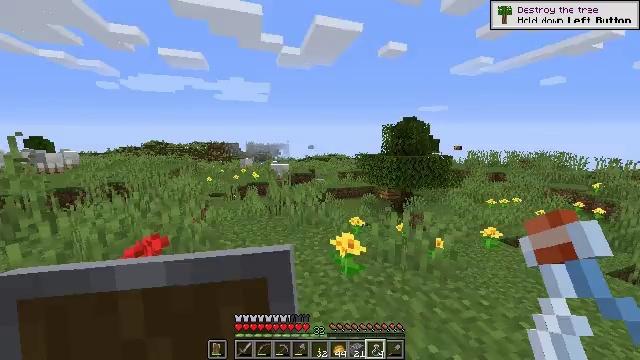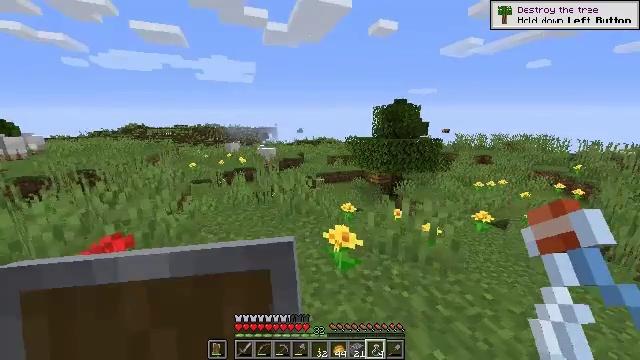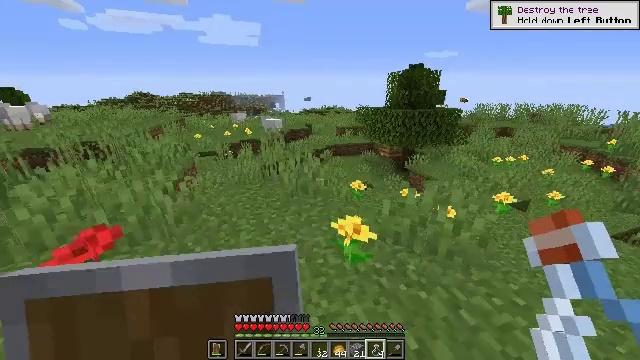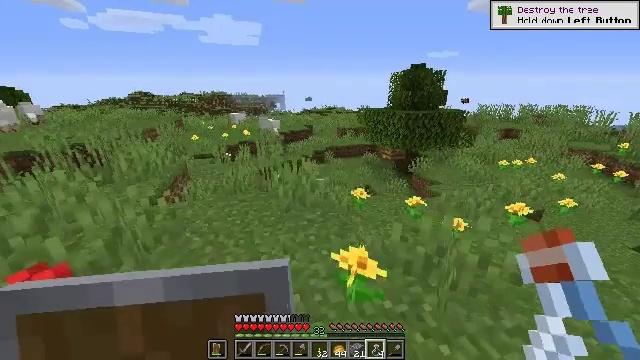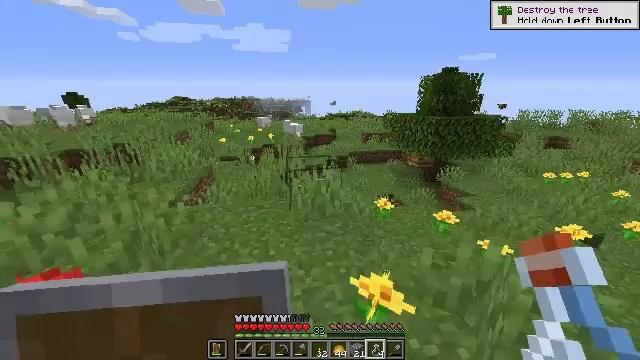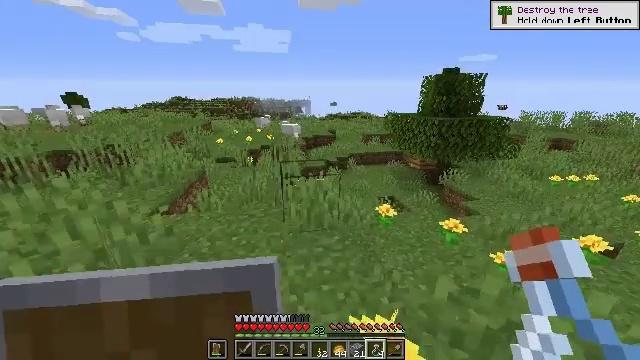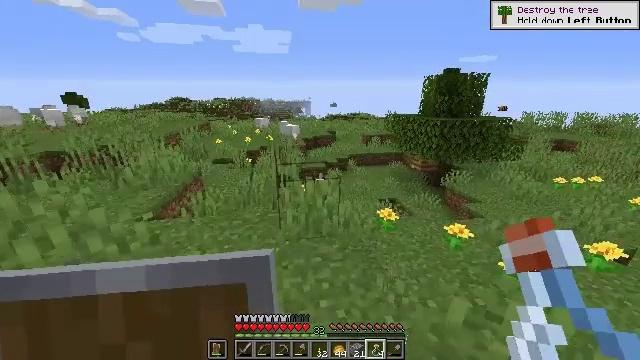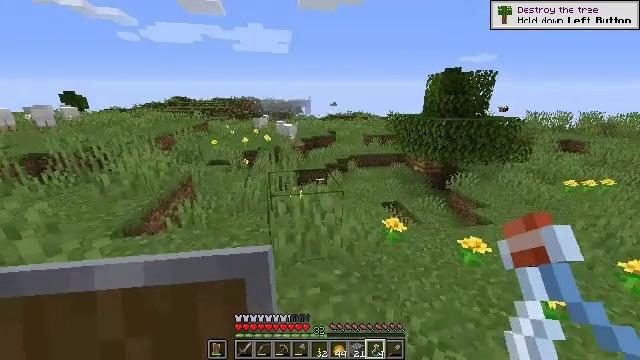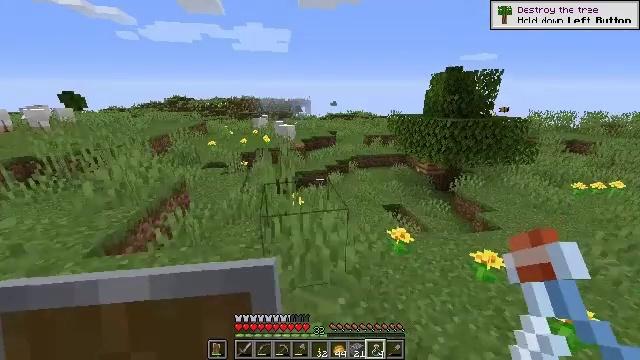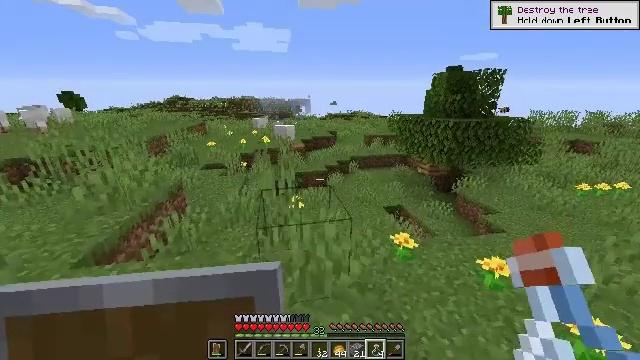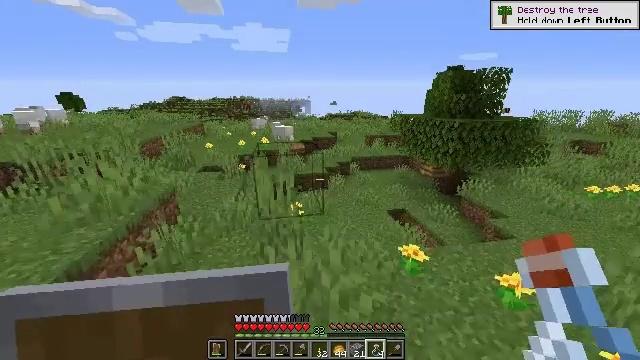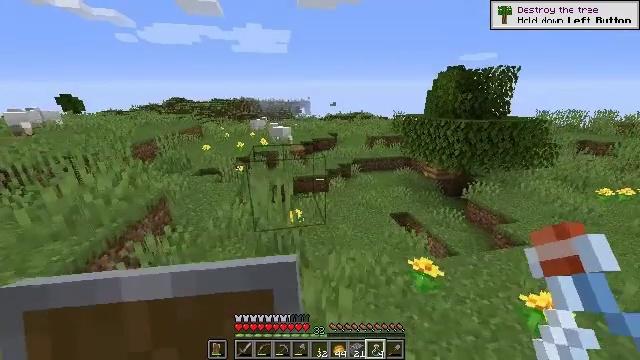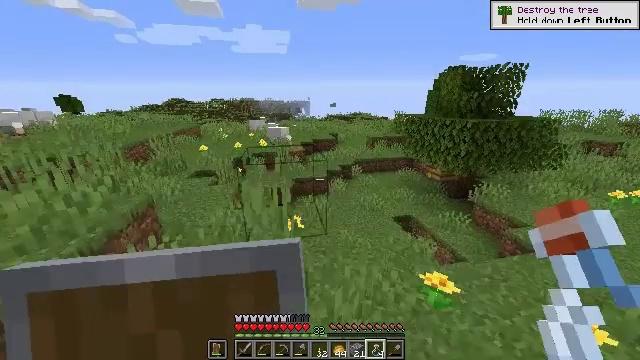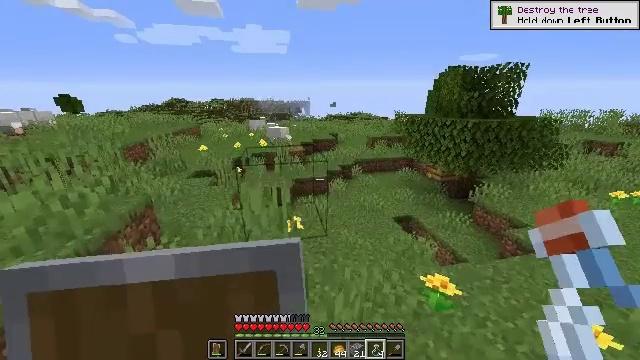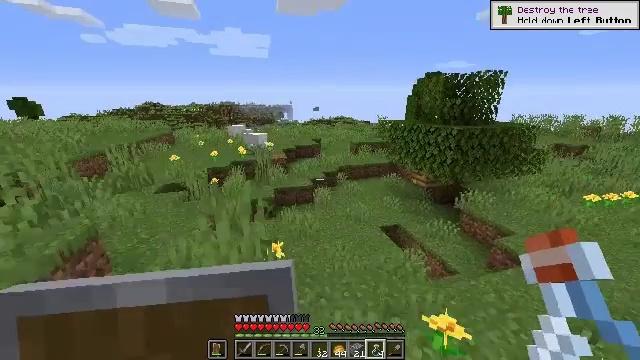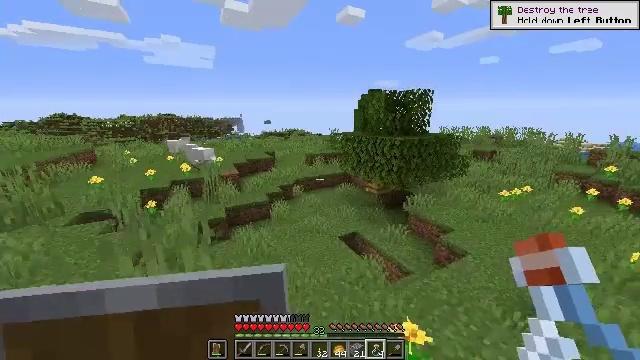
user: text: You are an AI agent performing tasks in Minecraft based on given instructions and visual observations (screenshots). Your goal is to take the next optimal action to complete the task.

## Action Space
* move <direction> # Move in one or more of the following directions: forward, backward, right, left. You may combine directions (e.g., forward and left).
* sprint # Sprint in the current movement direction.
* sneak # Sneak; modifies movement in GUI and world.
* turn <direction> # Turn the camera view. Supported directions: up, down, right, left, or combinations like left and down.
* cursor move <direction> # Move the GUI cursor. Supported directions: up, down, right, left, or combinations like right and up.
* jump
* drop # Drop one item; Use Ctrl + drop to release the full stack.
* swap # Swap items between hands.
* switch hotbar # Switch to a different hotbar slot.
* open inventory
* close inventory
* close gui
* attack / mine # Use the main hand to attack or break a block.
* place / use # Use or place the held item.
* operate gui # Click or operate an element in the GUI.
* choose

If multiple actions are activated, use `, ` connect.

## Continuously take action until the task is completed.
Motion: motion action
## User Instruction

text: craft item air
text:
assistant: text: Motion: move forward
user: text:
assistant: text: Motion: move forward, turn left and down
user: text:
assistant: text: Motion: move forward
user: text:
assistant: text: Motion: move forward, turn left and up
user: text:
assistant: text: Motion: move forward
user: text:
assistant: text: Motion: move forward
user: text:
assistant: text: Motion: move forward
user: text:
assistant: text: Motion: move forward
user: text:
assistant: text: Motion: move forward
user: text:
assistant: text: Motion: move forward
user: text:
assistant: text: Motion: move forward
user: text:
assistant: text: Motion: move forward
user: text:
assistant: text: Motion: move forward
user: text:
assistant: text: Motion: move forward, turn right and up
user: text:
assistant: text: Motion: move forward, turn right and up
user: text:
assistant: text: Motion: move forward, turn right
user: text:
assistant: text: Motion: move forward
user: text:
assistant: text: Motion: move forward, sprint
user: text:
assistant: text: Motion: move forward, sprint
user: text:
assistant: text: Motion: move forward
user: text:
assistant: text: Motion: move forward
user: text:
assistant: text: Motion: move forward
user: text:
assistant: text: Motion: move forward
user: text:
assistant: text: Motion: move forward
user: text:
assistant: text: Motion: move forward
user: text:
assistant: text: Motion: move forward
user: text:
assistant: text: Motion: move forward
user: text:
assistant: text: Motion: move forward
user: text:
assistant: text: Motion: move forward
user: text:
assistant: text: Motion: move forward, turn right